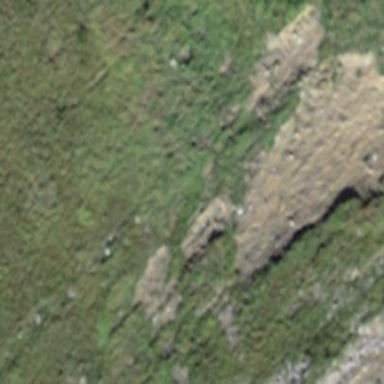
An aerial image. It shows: Natural scree.